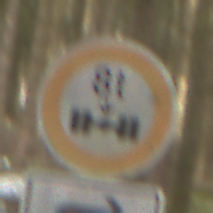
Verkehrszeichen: TatsaechlicheAchslast
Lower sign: RichtungsangabeDurchPfeile5
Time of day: MorningAfternoon
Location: Outdoor (Nature)
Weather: Overcast
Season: Winter
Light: Natural